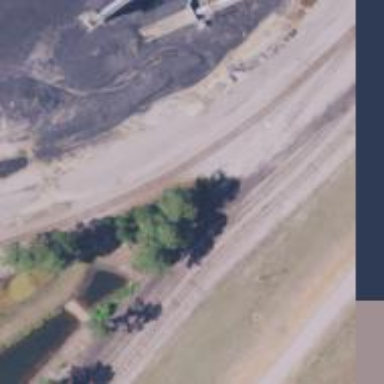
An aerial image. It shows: Railway siding for service.